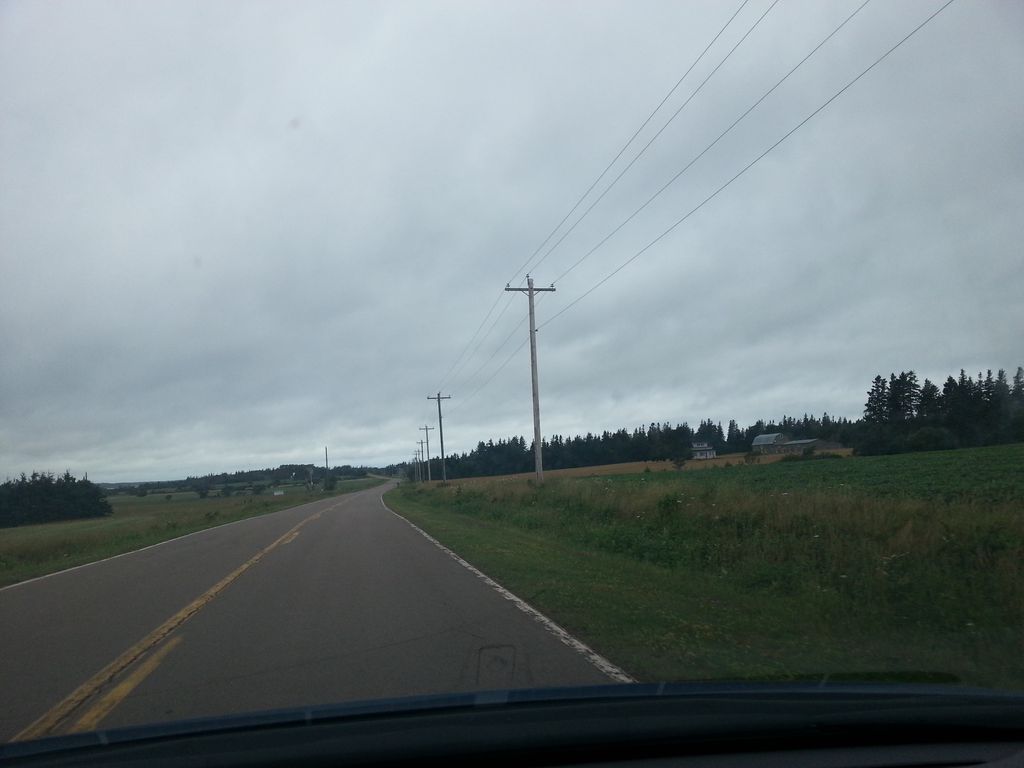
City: charlottetown